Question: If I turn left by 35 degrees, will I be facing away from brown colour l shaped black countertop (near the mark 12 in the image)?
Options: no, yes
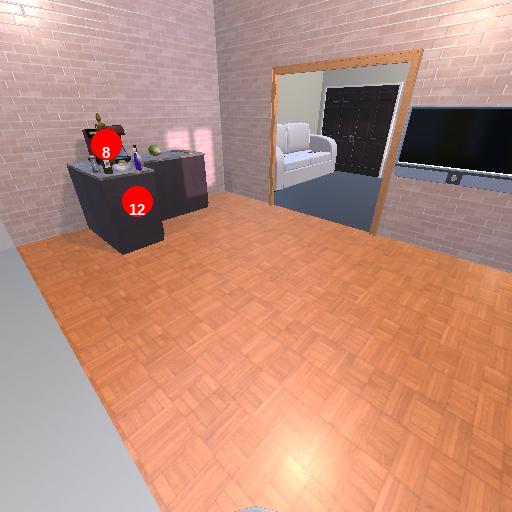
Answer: no